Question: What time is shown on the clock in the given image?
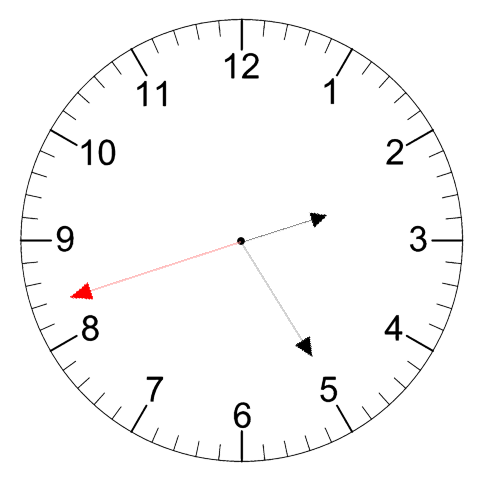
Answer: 02:24:42